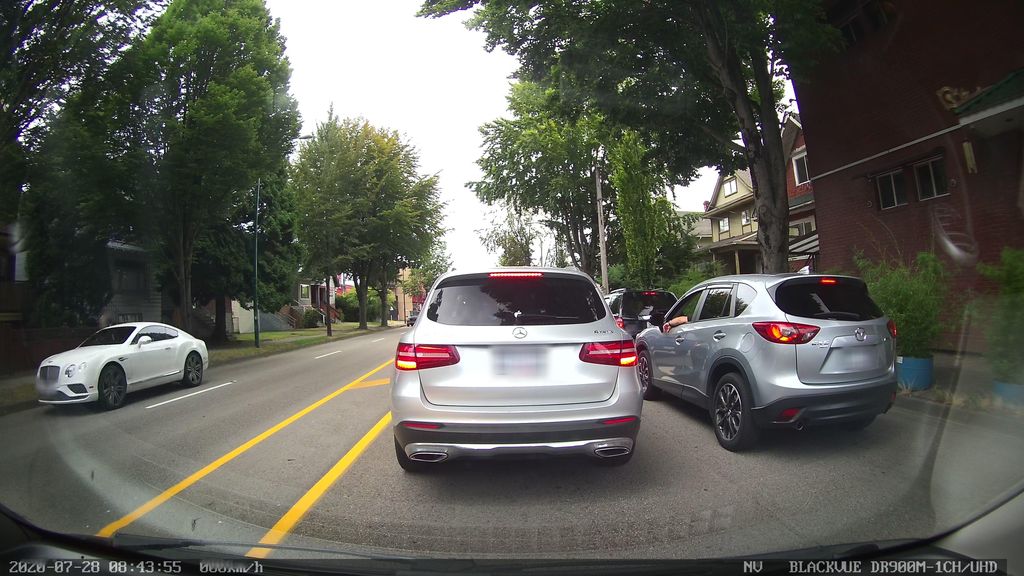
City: vancouver